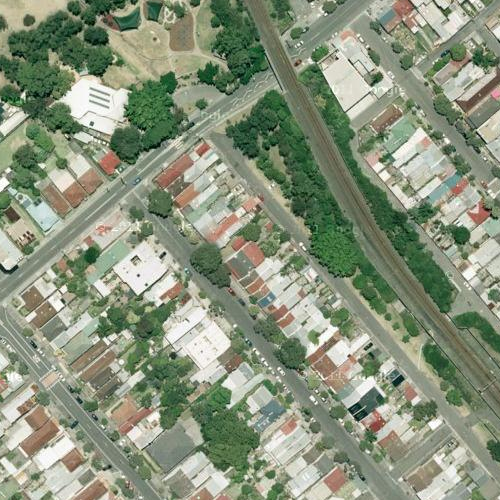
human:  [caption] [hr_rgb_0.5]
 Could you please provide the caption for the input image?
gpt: This is a residential area with houses densely arranged .

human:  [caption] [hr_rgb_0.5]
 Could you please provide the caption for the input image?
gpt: This is a town with many houses arranged in lines and some road go through .

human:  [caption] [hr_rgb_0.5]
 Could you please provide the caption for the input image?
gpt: A residential area with houses arranged neatly while many plants on the roadside .

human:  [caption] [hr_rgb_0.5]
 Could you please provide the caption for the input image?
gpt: A residential area with houses arranged neatly and some roads go through this area .

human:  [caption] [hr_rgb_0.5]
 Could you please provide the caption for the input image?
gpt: A residential area with houses densely arranged .